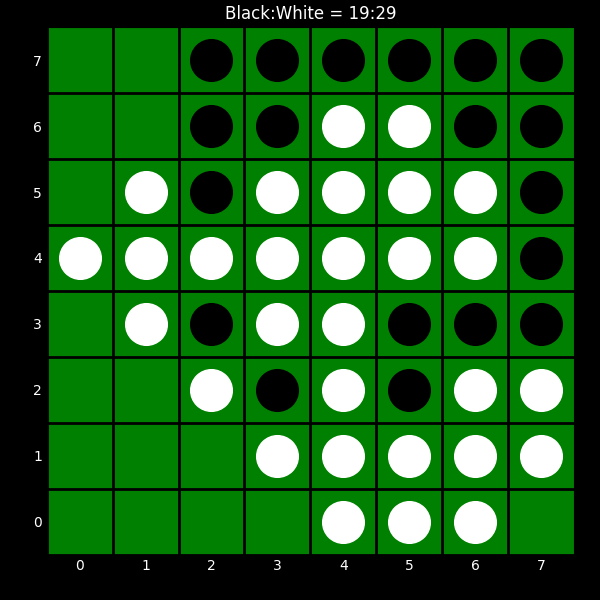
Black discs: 19
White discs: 29